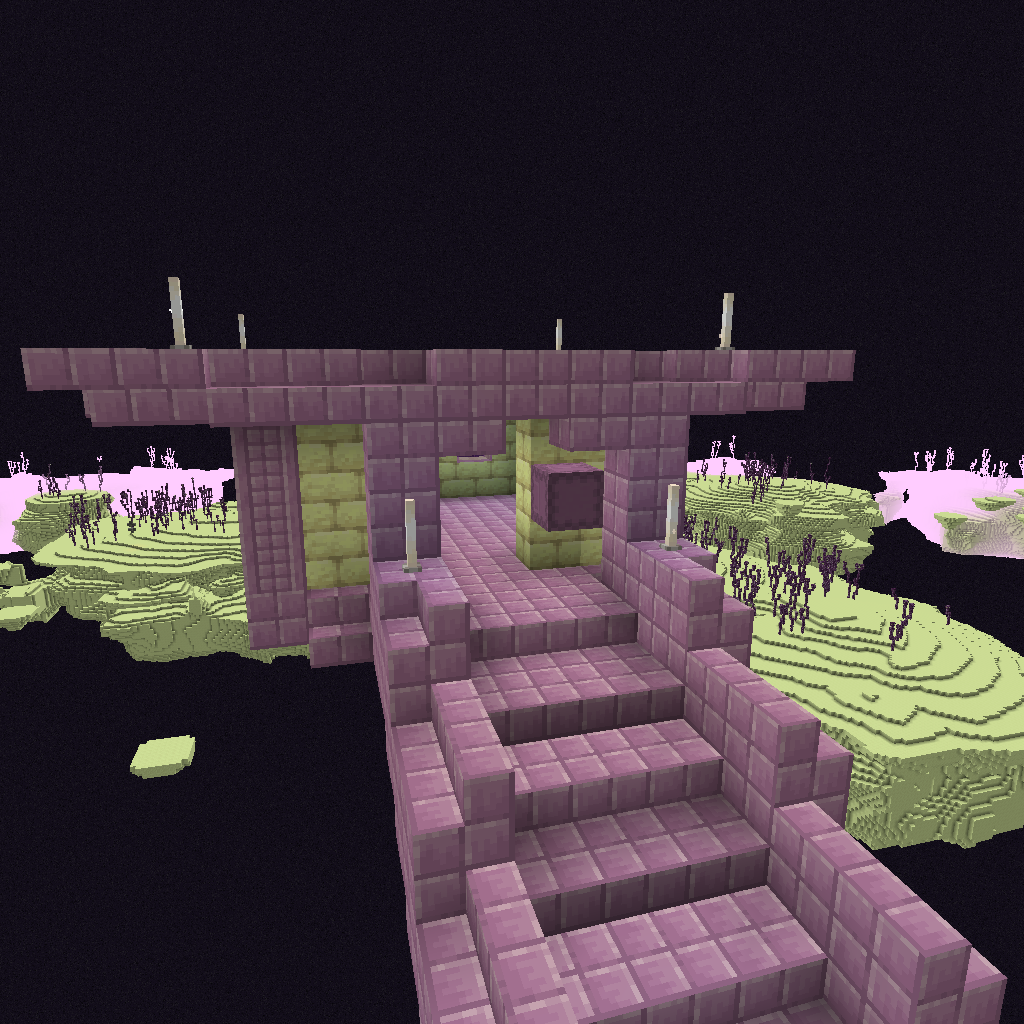
end city pathway into building